Question: I am running Django on Apache (on localhost). The admin page works fine, my issue is with every link on this page. Since a shareroom hosted on our servers uses '/admin/', in order to reach my Django admin page i had to change the following in 'urls.py' :
'''
urlpatterns = patterns('',
url(r'/admin/', include(admin.site.urls)),
)
'''
TO
'''
urlpatterns = patterns('',
url(r'/control/', include(admin.site.urls)),
)
'''
However, now when I click on any link on the page (such as 'Groups' under 'Auth'), it brings me to 'control/auth/group/' in the browser, instead of 'http://localhost/django_ngs/control/auth/group/' . I must be missing a connection to admin after I changed the url. I have to append the project part of the url but am not sure how. Any ideas? Thank you in advance.
: Basically it is NOT appending the destination to the current link. The links point to 'control/auth/group/' instead of 'http://localhost/django_ngs/control/auth/group/' or '/control/auth/group/'
I can only reach my admin page using the 'r'/control/'' format (with a slash in front), whereas it SHOULD be 'r'^control/'', with a carrot in front. This could be related to my issue (thanks knbk) Any ideas?
This is my entire 'urls.py'
'''
from django.conf.urls import patterns, include, url
from django.contrib import admin
# Uncomment the next two lines to enable the admin:
from django.contrib import admin
admin.autodiscover()
urlpatterns = patterns('',
url(r'/control/', include(admin.site.urls)),
)
'''
When I go to the admin page using the carrot, I get this:

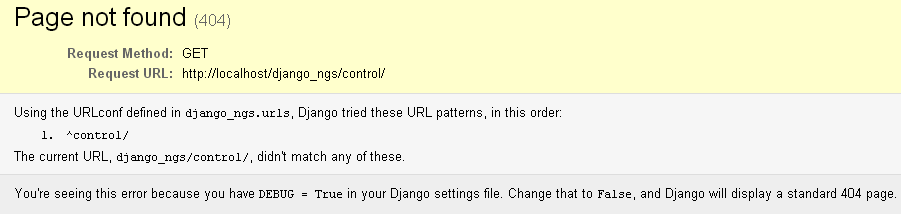
Answer: Your problem is in the 'django_ngs/' prefix to your urls. Django doesn't know about it, and all url patterns are root-relative.
Now, the string 'django_ngs/control/' matches the regex 'r'/control/''. If you include a carot in the regex ('r'^control/''), you require the string to start with the supplied pattern. This is generally what you want. E.g. if you later on add another app with all urls under '/something/', and you need to add a page in that app named '/something/control/', the url would still only match the first root-level page, not the second page in '/something/'.
The reason your links get broken, is because Django reverses the url pattern back to an url, but the pattern doesn't describe the 'django_ngs/' prefix in any way. So, it gets left out in the generated url.
There are two solutions here. Either you prefix each pattern with 'django_ngs/', i.e:
'''
url(r'^django_ngs/control/', include(admin.site.urls)),
'''
Or you can move the complete url configuration to another file, and include it in your main url config under 'django_ngs/':
'''
url(r'^django_ngs/', include(myproject.other.file)),
'''